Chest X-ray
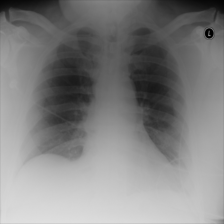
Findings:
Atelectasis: negative
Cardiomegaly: negative
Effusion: negative
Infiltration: negative
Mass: negative
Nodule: negative
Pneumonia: negative
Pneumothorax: negative
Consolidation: negative
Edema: negative
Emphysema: negative
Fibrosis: negative
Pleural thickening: negative
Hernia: negative